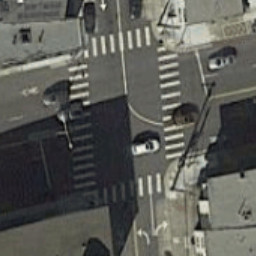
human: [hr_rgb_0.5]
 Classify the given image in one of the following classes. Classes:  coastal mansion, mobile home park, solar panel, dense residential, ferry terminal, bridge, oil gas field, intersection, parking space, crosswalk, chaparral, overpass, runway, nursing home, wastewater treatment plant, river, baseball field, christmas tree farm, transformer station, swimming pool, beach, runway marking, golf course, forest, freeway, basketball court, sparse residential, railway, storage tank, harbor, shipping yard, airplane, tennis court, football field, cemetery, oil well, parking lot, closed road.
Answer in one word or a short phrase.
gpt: crosswalk